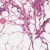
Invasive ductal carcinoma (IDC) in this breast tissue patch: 1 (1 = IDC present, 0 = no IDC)